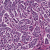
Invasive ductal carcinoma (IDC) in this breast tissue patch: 1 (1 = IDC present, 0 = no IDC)